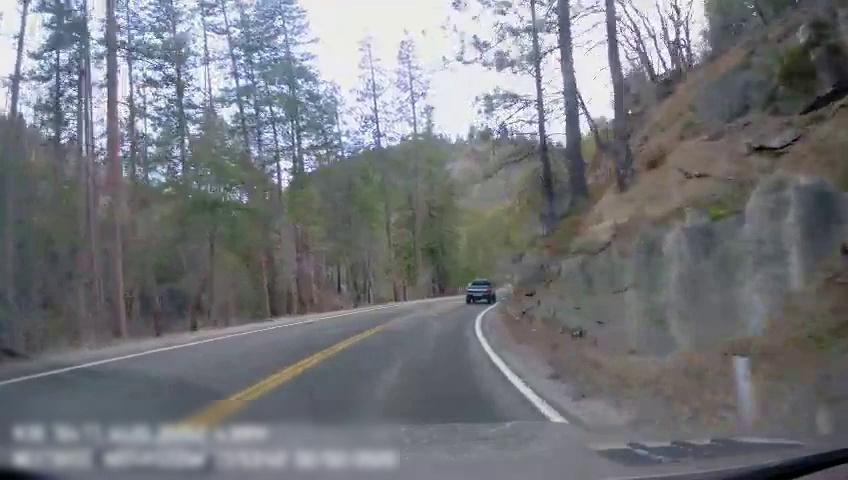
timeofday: Day
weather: Sunny
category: Drivable Space
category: Vehicles | Truck
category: Lanes | Current Lane
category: Lanes | Current Lane
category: Lanes | Alternate Lane